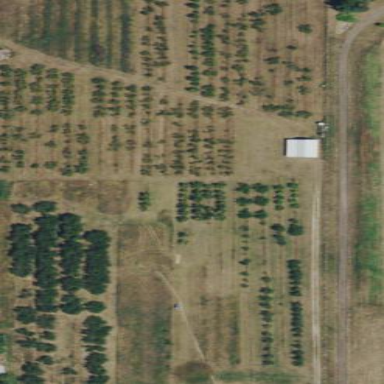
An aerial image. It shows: Orchard.